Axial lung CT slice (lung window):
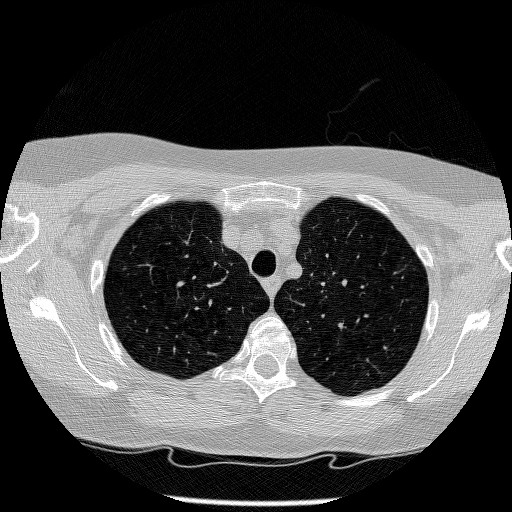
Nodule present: no